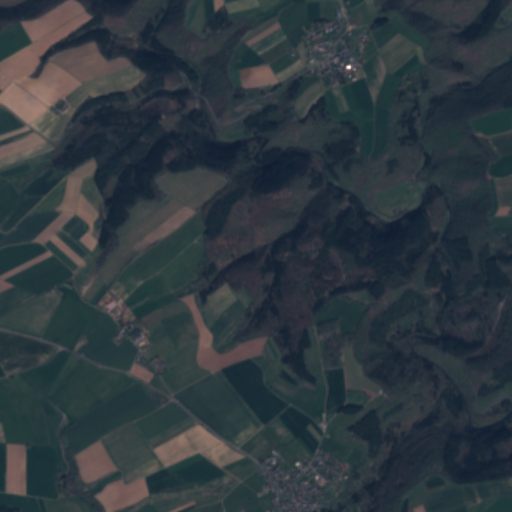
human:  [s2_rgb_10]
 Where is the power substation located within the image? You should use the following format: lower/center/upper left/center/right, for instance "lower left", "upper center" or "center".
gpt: The power substation is located in the center left of the image.
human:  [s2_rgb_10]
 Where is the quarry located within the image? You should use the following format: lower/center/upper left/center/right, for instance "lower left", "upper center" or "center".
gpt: There is no quarry in the image.